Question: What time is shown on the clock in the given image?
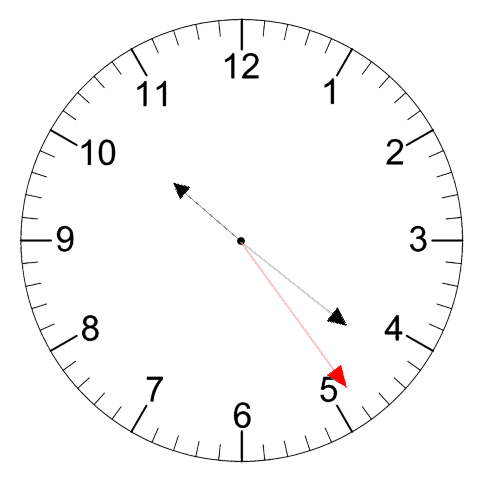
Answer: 10:21:24